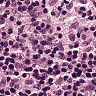
Metastatic tissue present: no